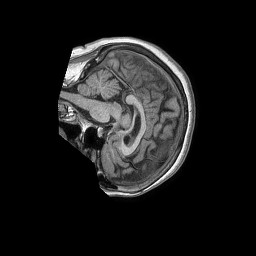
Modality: T1w
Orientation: sagittal
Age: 60
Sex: female
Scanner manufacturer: philips
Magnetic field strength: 1.5 T
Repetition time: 0.007814 s
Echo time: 0.003643 s